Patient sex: F
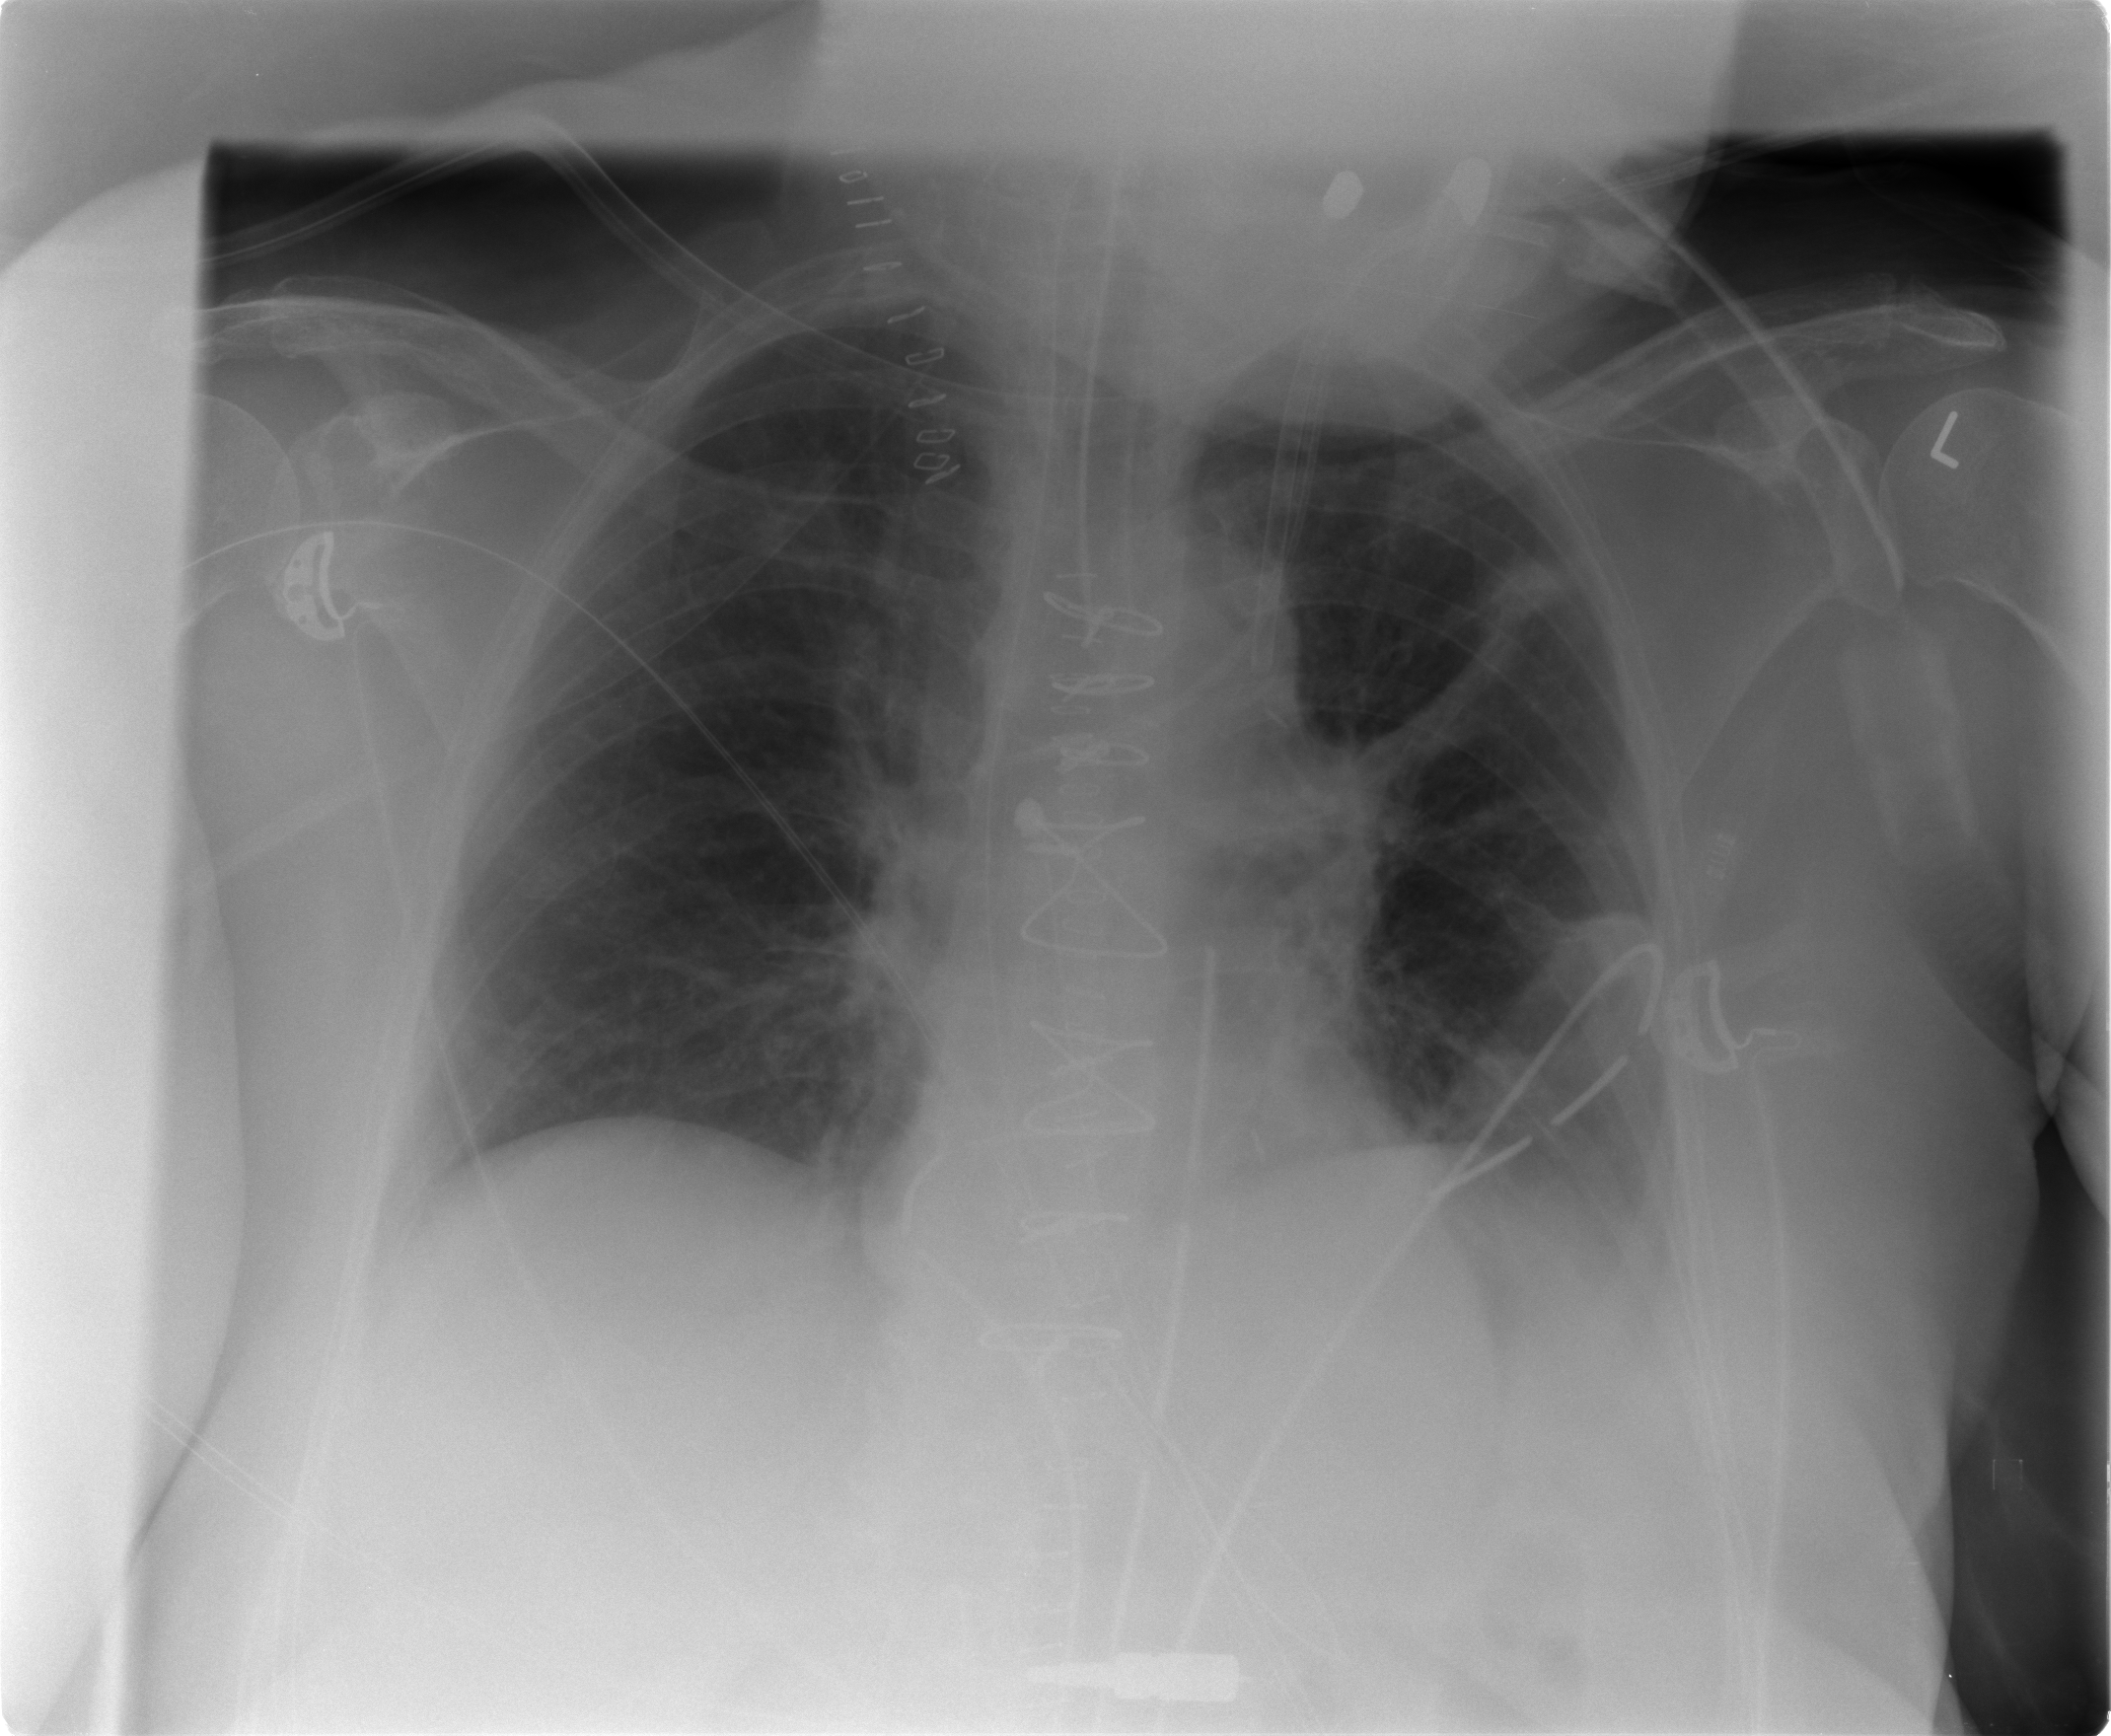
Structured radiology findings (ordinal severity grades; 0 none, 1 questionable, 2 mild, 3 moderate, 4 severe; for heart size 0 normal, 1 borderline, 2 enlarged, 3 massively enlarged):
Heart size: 0
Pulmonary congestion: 1
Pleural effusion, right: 0
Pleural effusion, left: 1
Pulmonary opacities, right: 0
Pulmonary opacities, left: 0
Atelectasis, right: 1
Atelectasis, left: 2